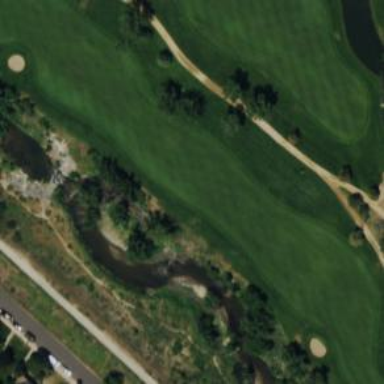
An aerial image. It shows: Golf hole for the sport of golf.